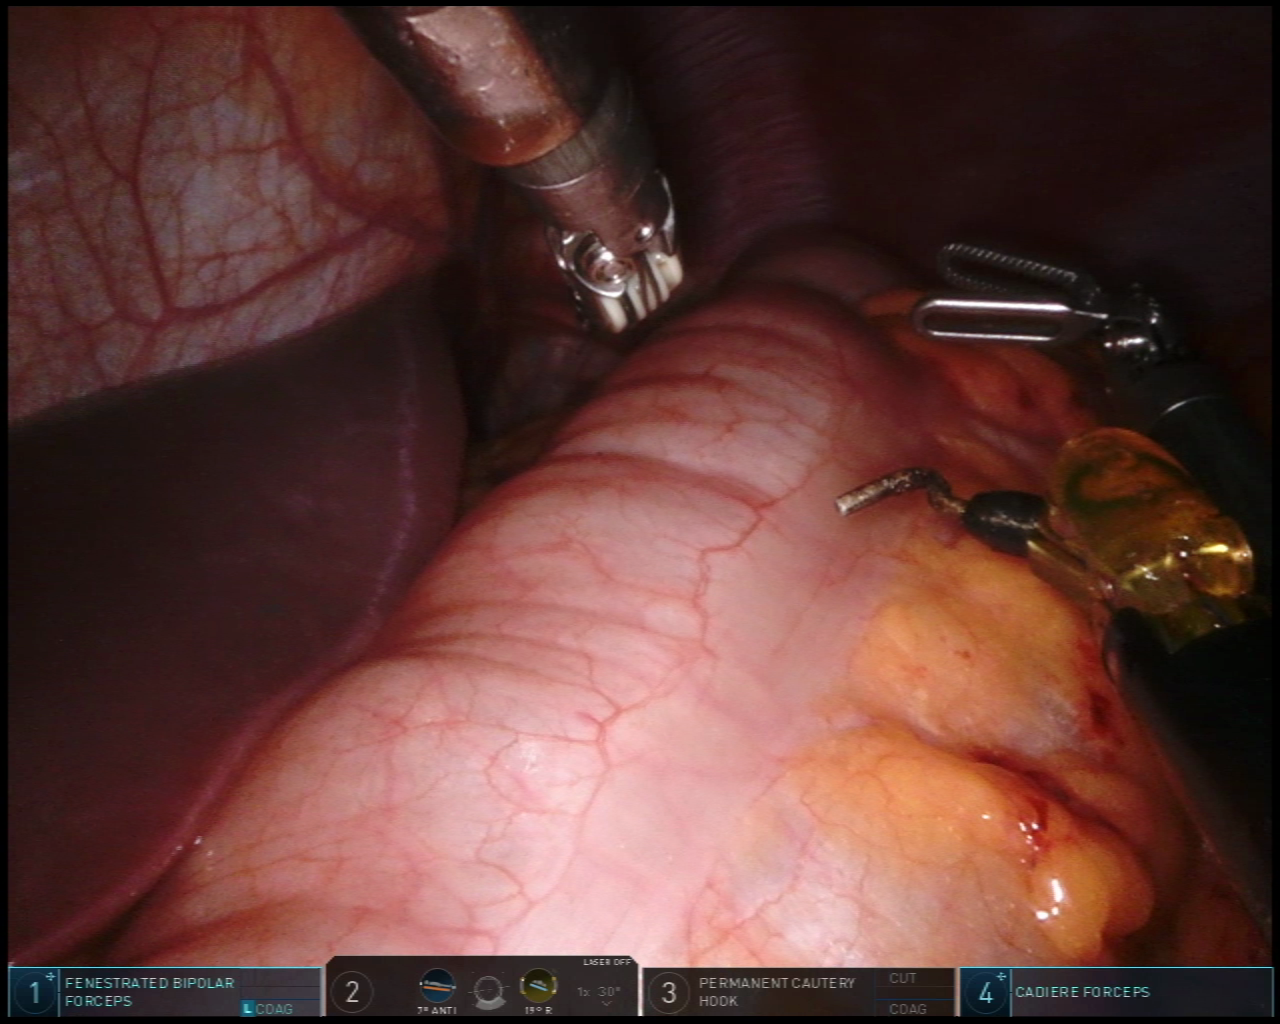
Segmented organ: liver
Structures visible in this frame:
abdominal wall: yes
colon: yes
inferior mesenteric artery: no
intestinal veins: no
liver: yes
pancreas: no
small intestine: no
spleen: no
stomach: no
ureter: no
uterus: no
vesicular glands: no